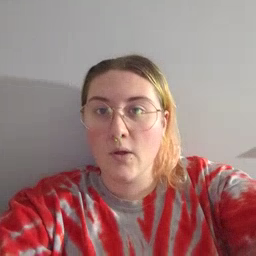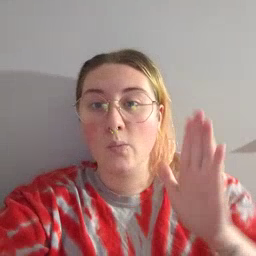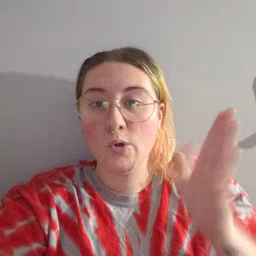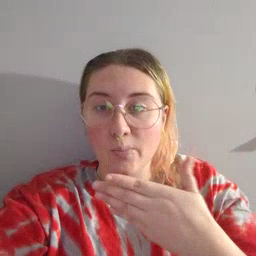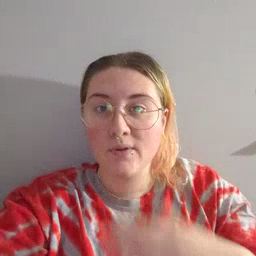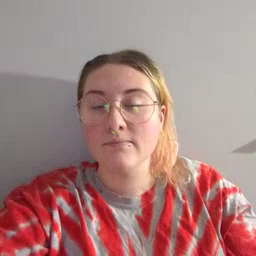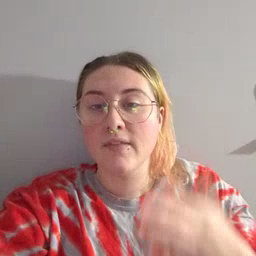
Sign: room